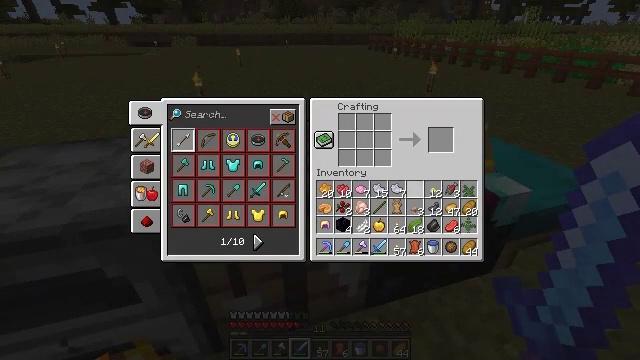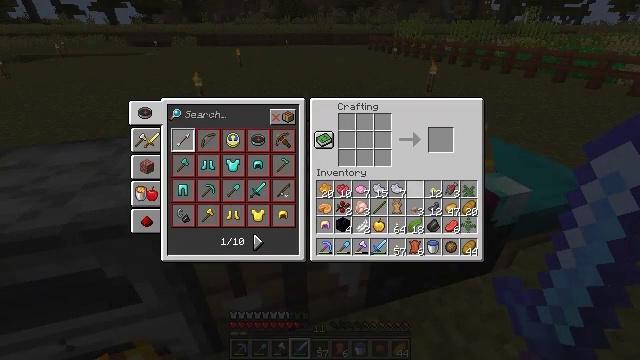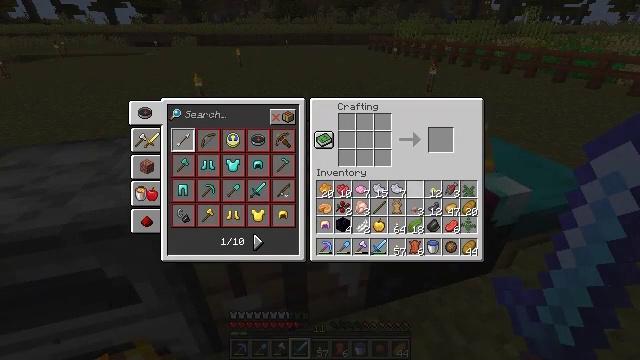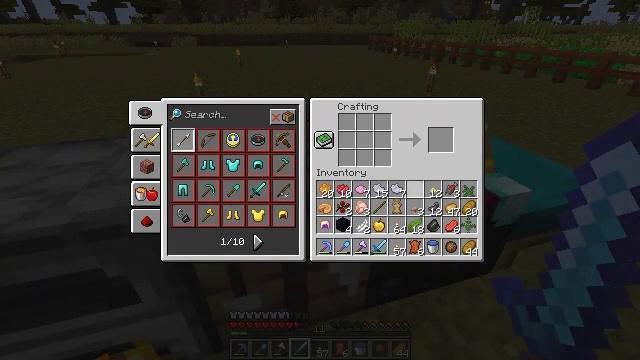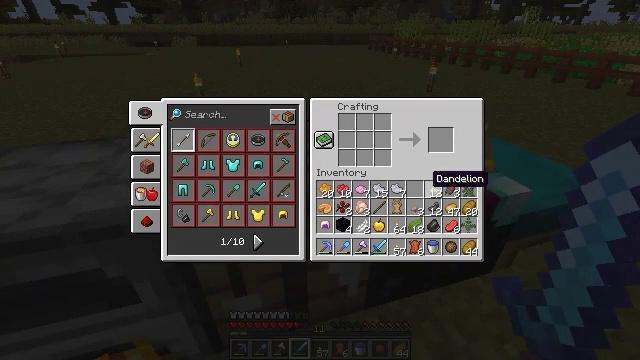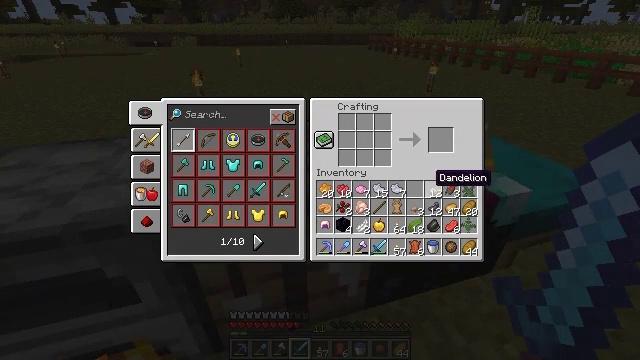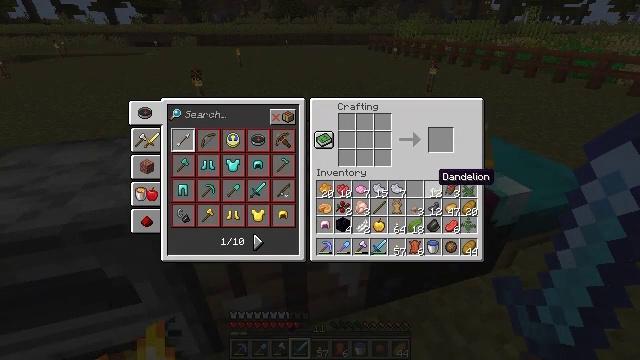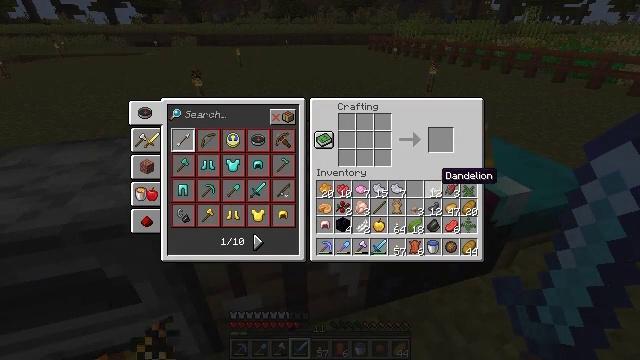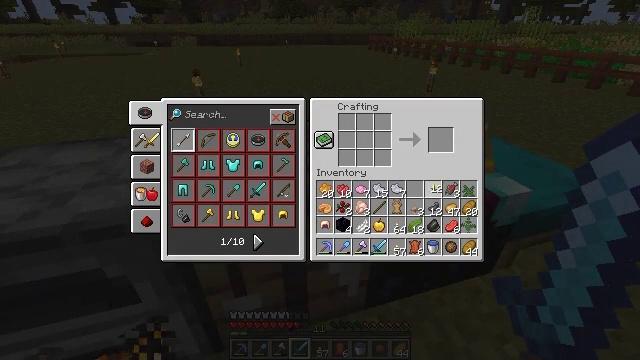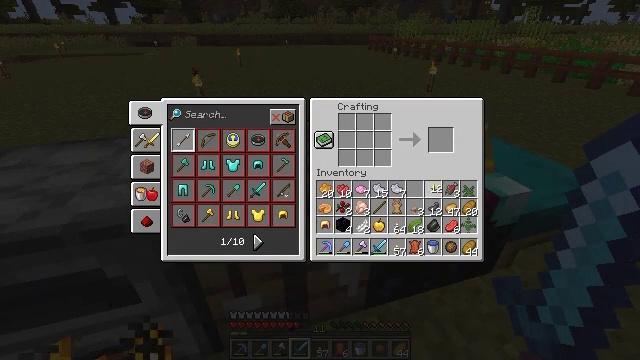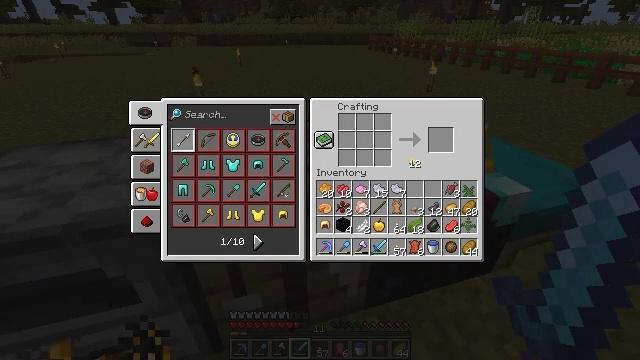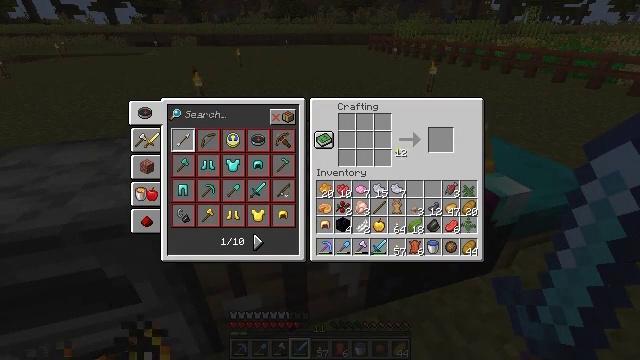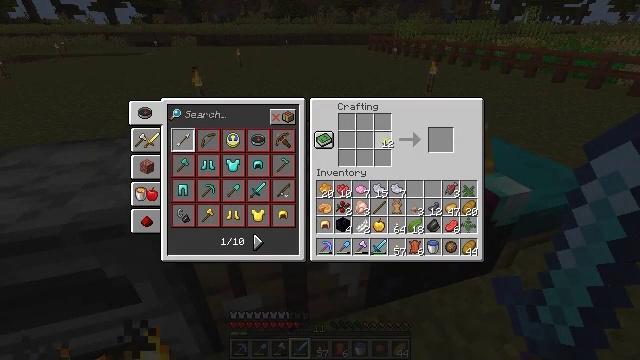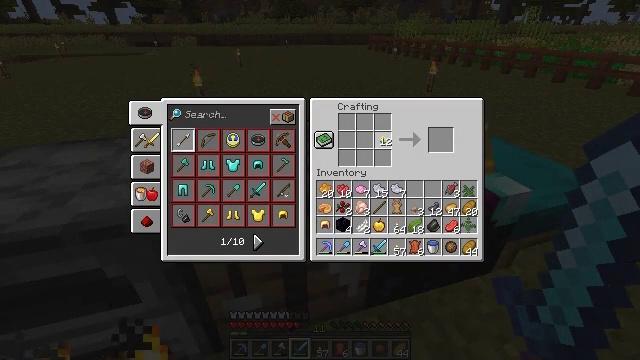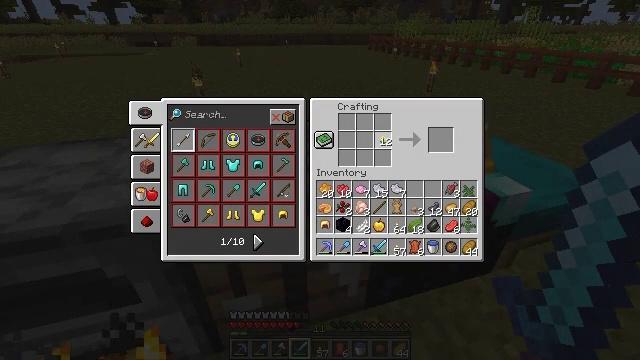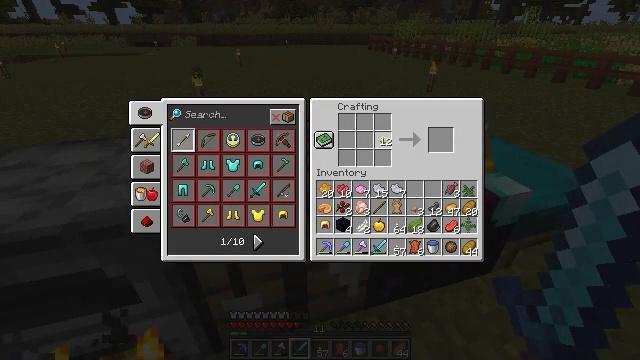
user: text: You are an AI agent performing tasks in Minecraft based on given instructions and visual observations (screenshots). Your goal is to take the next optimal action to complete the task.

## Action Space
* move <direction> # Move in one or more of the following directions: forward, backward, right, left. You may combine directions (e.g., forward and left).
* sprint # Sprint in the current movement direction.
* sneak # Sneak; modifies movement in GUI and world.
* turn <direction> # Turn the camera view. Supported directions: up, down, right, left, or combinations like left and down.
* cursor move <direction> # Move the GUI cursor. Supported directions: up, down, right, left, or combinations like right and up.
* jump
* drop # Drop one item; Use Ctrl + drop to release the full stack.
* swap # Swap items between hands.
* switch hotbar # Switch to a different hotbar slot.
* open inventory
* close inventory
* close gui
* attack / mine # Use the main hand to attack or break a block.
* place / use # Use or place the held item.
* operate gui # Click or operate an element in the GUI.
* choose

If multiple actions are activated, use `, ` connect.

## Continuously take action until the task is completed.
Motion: motion action
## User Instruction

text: Create yellow dye with the crafting system.
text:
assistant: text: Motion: no_op
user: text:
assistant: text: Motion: cursor move right
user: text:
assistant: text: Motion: no_op
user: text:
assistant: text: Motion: no_op
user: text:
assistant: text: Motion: no_op
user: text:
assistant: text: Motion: no_op
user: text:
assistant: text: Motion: no_op
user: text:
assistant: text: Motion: operate gui
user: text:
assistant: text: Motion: operate gui
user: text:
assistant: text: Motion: cursor move left and up, operate gui
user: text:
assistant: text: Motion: cursor move left and up
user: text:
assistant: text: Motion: cursor move left and up
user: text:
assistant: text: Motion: no_op
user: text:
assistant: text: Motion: operate gui
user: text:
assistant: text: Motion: operate gui
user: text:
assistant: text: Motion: operate gui
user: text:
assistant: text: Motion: no_op
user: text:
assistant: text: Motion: no_op
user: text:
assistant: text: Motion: no_op
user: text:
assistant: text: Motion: cursor move right
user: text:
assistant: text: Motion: cursor move right
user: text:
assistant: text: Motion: cursor move right
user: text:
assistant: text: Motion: cursor move right
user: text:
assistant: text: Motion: no_op
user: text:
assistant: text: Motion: no_op
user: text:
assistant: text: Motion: operate gui
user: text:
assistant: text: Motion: operate gui
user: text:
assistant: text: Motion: operate gui
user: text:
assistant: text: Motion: operate gui
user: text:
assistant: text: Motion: no_op